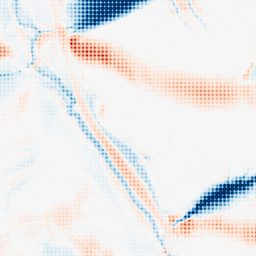
Category: morphological
Decomposition family: morphological_ellipse
Decomposition parameters: operation: average
width: 50
height: 30
Upsampling method: sinc_blackman
Upsampling parameters: scale: 8
kernel_size: 8
Upsampling scale: 8